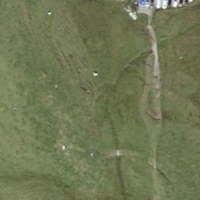
EUNIS habitat code: 23
Species observed at this site:
Corvus corone
Motacilla cinerea
Turdus philomelos
Fulica atra
Anas platyrhynchos
Anthus spinoletta
Aythya fuligula
Fringilla coelebs
Regulus ignicapilla
Carduelis carduelis
Erithacus rubecula
Cuculus canorus
Pica pica
Phoenicurus ochruros
Aquila chrysaetos